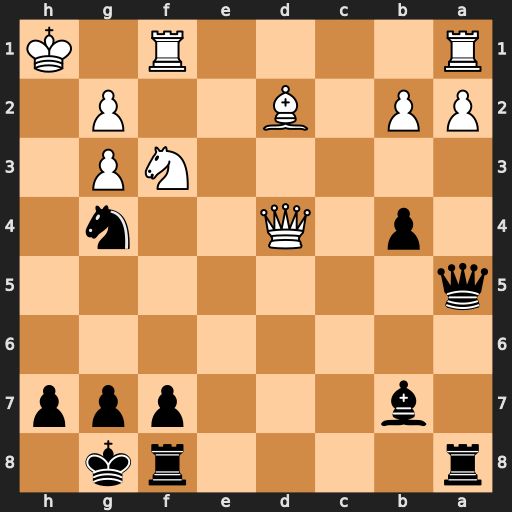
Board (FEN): r4rk1/1b3ppp/8/q7/1p1Q2n1/5NP1/PP1B2P1/R4R1K
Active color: b
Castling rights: -
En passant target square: -
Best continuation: Bxf3 Rxf3 Qh5+